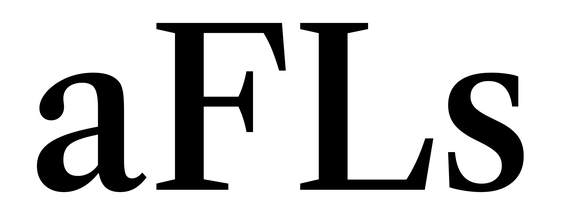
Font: LibreCaslonText_Medium